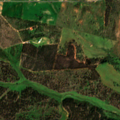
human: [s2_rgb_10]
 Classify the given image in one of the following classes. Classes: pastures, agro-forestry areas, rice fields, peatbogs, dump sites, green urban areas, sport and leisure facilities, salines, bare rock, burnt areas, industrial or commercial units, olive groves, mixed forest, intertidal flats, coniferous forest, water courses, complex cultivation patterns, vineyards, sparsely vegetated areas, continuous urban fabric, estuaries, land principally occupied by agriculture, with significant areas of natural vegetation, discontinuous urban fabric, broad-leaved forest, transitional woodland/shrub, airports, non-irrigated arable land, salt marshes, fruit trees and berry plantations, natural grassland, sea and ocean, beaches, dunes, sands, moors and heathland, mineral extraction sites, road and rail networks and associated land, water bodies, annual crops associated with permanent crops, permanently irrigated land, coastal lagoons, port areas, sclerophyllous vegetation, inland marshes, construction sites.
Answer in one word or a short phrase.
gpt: non-irrigated arable land, transitional woodland/shrub